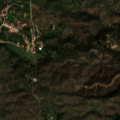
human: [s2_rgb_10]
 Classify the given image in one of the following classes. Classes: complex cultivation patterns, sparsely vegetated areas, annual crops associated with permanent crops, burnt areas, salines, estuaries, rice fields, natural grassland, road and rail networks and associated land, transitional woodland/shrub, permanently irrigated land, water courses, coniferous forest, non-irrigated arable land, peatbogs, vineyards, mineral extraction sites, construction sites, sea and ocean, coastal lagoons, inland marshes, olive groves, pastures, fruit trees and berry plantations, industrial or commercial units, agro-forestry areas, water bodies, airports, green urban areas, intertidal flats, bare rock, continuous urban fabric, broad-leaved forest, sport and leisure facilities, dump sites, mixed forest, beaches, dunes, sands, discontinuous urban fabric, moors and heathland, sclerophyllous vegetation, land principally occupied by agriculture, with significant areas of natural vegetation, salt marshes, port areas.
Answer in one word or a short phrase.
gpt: non-irrigated arable land, annual crops associated with permanent crops, agro-forestry areas, broad-leaved forest, transitional woodland/shrub